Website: apple
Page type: customer-info-address
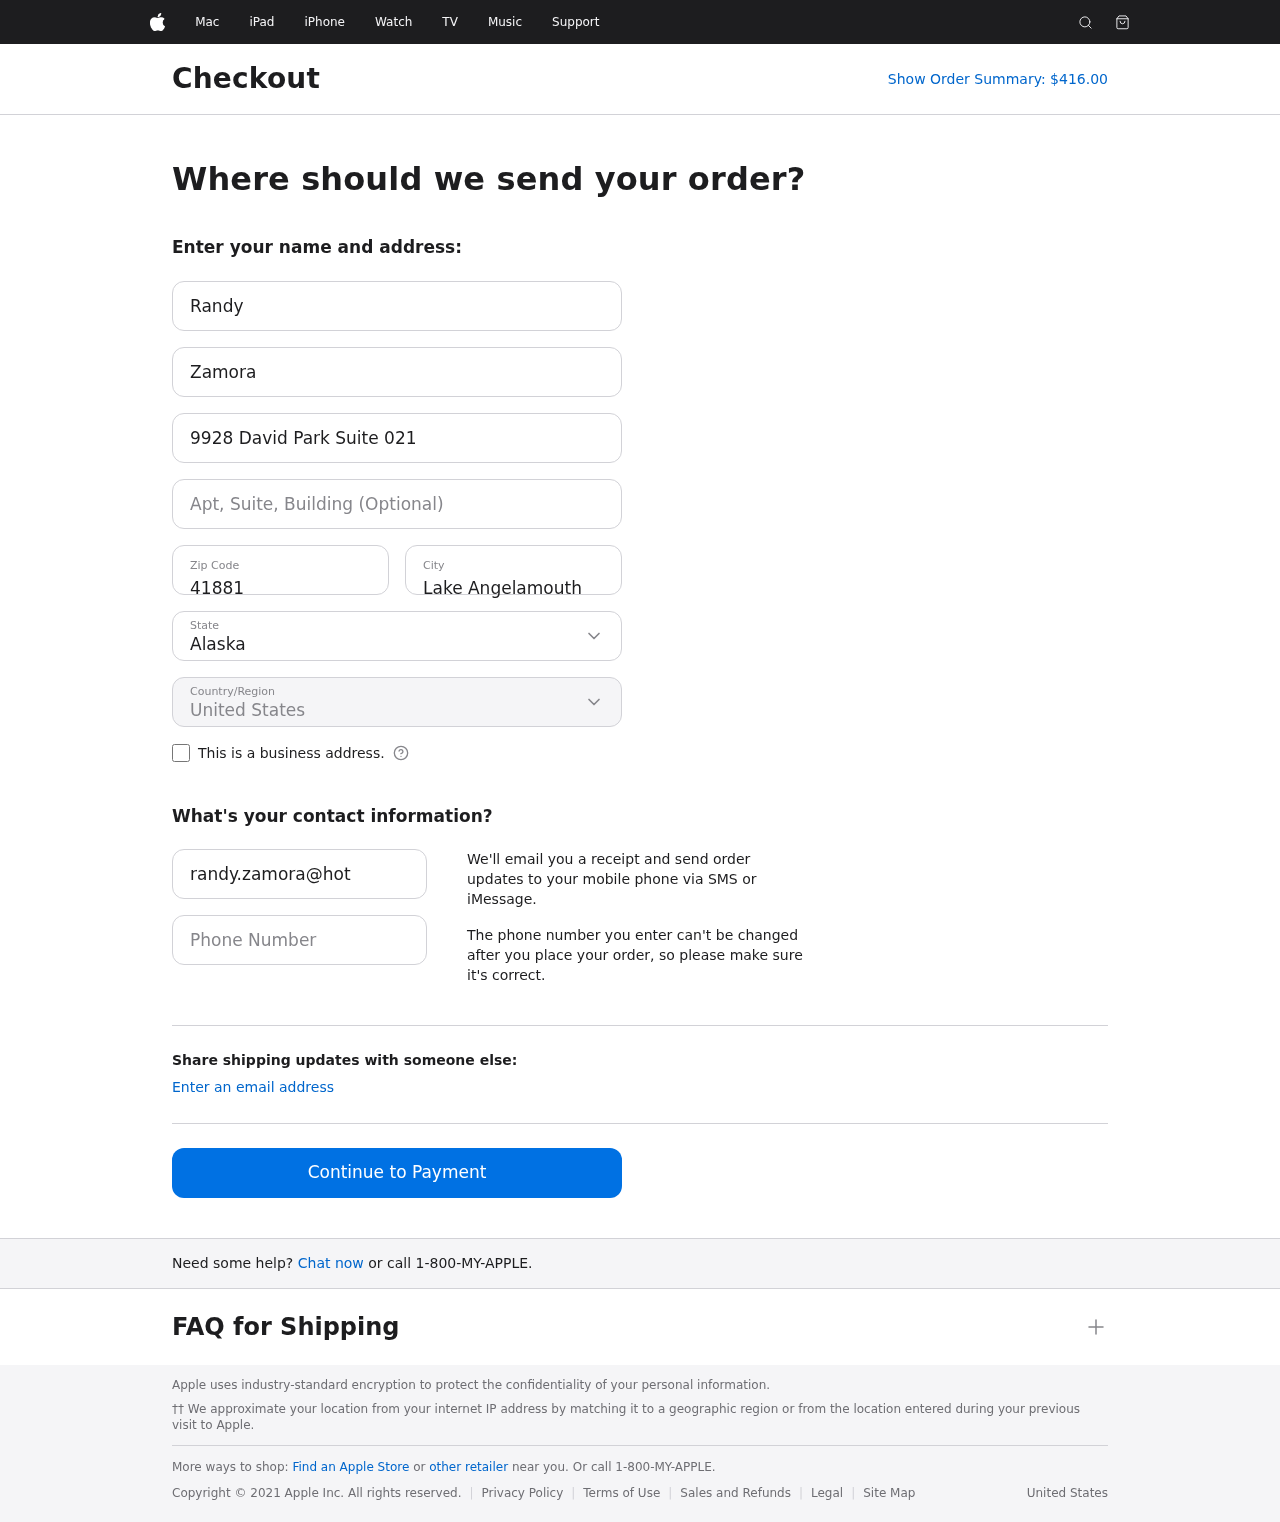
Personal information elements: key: PII_CITY
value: Lake Angelamouth
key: PII_COUNTRY
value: United States
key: PII_EMAIL
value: randy.zamora@hotmail.com
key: PII_FIRSTNAME
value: Randy
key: PII_LASTNAME
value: Zamora
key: PII_PHONE
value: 6226924062
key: PII_POSTCODE
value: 41881
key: PII_STATE
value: Alaska
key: PII_STREET
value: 9928 David Park Suite 021
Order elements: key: ORDER_TOTAL
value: Show Order Summary: $416.00